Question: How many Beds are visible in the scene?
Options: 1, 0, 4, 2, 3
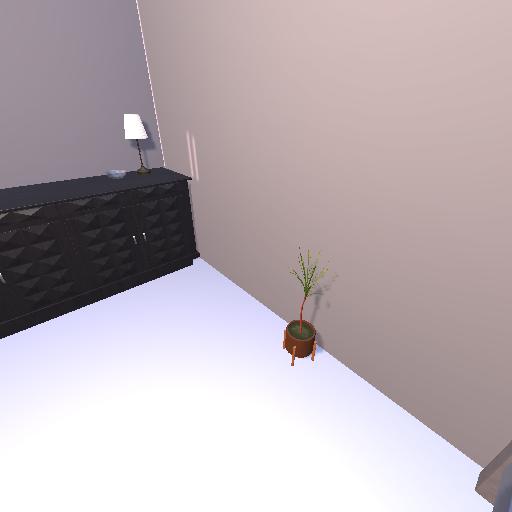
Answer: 1